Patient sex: F
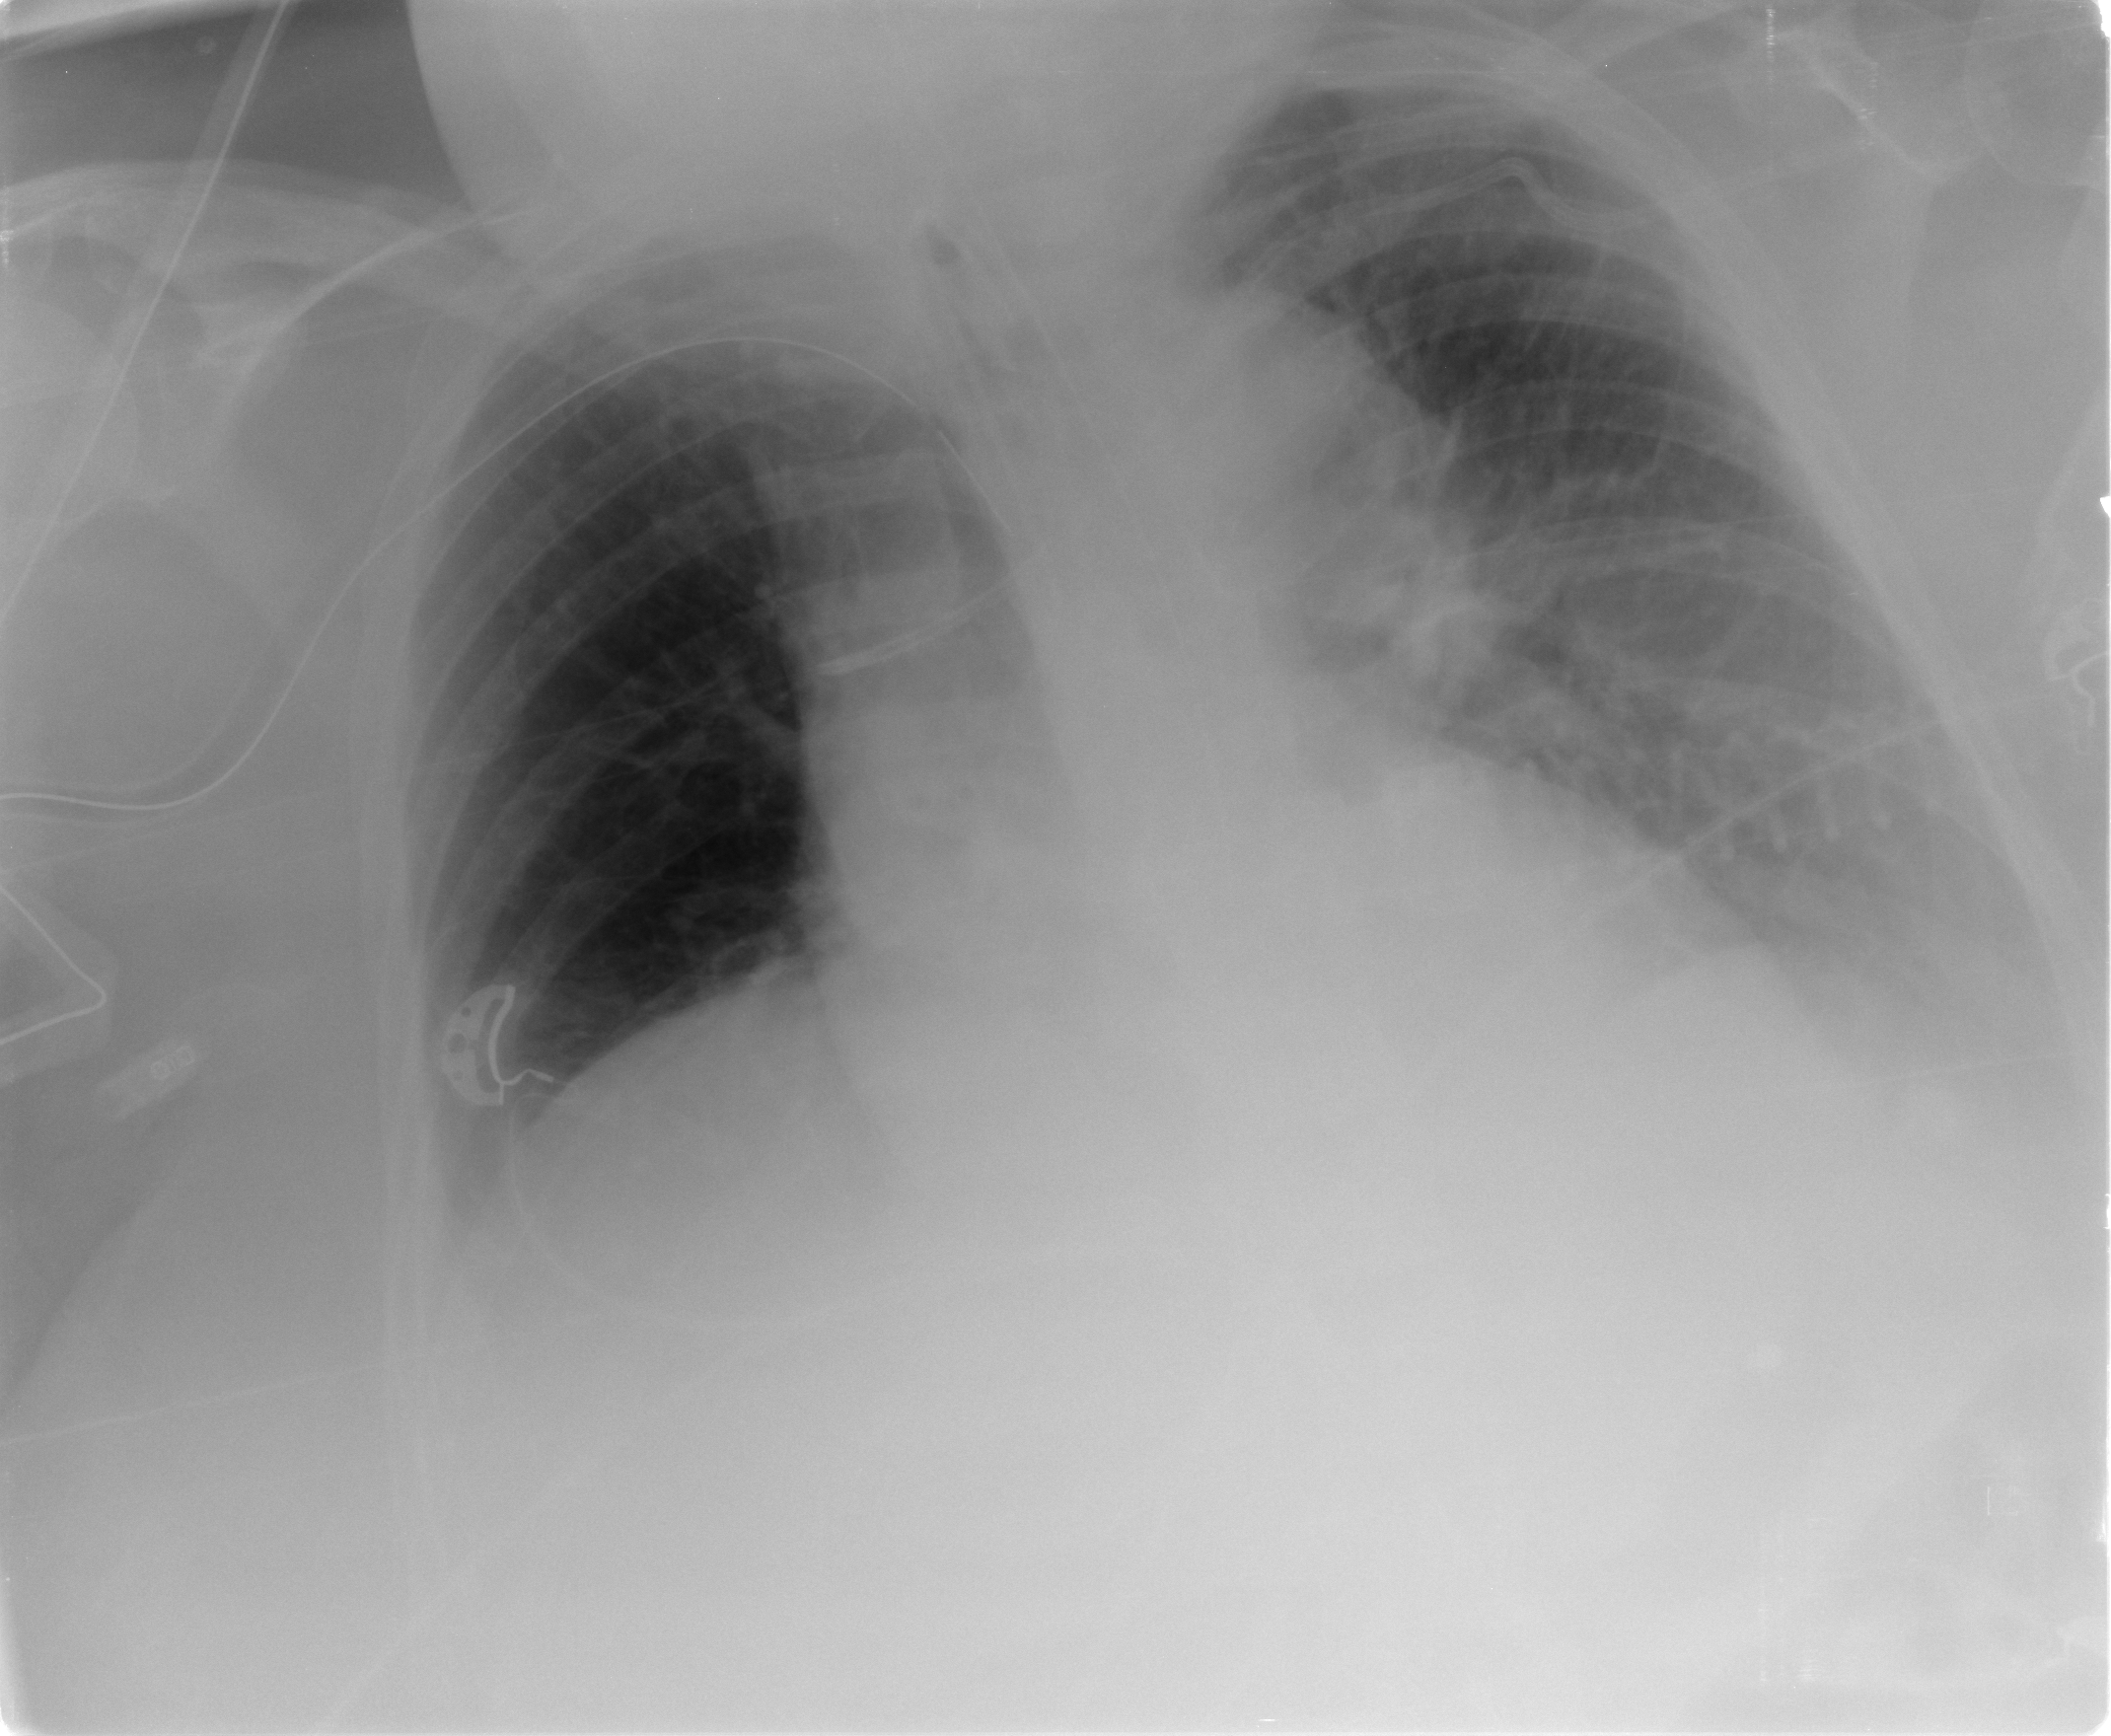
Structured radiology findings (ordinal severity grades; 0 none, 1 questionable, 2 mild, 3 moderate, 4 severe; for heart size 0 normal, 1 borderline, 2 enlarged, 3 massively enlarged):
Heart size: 2
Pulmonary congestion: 2
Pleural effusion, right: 1
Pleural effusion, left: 3
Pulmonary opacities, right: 0
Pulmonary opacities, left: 2
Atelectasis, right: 0
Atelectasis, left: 2